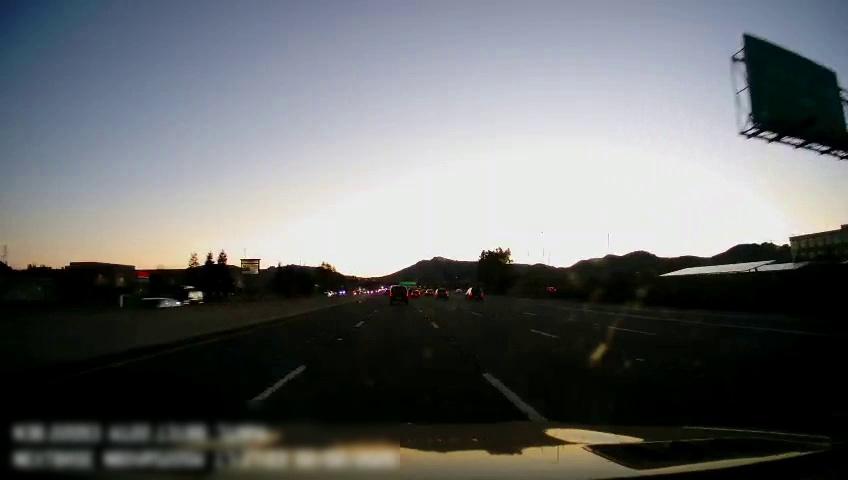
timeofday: Dusk/Dawn/Twilight
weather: Sunny
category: Drivable Space
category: Vehicles | SUV
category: Vehicles | Car
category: Vehicles | Car
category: Vehicles | SUV
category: Vehicles | SUV
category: Vehicles | Car
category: Vehicles | SUV
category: Vehicles | Car
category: Lanes | Alternate Lane
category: Lanes | Current Lane
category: Lanes | Current Lane
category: Lanes | Alternate Lane
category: Lanes | Alternate Lane
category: Lanes | Alternate Lane
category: Lanes | Alternate Lane
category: Traffic | Signs